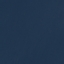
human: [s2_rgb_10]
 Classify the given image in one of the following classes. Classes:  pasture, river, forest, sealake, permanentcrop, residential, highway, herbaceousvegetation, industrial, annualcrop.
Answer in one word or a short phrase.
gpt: SeaLake